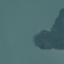
Land use / land cover: SeaLake